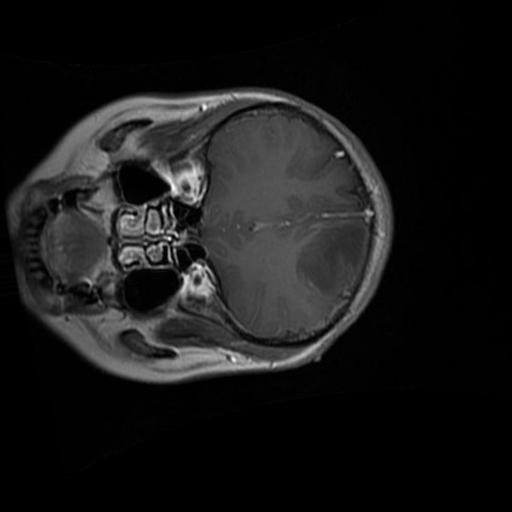
Label: brain_glioma